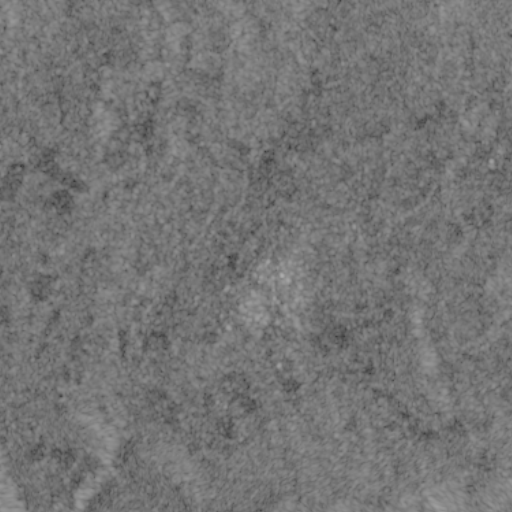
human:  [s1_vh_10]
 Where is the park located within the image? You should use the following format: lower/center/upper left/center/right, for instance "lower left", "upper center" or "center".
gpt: The park is located in the center of the image.
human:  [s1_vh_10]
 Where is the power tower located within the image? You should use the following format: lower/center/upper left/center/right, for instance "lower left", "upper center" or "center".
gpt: The power tower is located in the lower right of the image.
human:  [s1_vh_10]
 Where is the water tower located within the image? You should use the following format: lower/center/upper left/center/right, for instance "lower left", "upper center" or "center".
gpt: The water tower is located in the upper center of the image.
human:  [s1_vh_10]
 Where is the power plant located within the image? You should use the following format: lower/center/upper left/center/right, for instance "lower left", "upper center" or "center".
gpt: There is no power plant in the image.

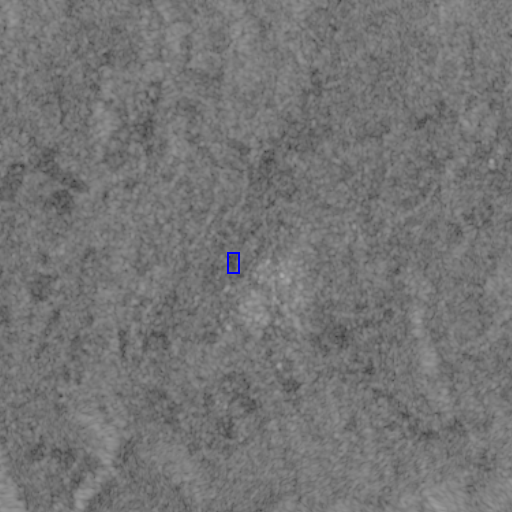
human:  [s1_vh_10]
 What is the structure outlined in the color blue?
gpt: The structure outlined in blue is a park.
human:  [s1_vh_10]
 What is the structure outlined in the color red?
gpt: There is no red outline.